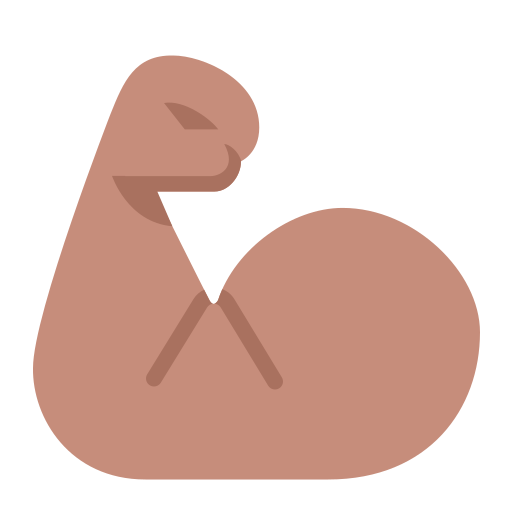
flexed biceps flat